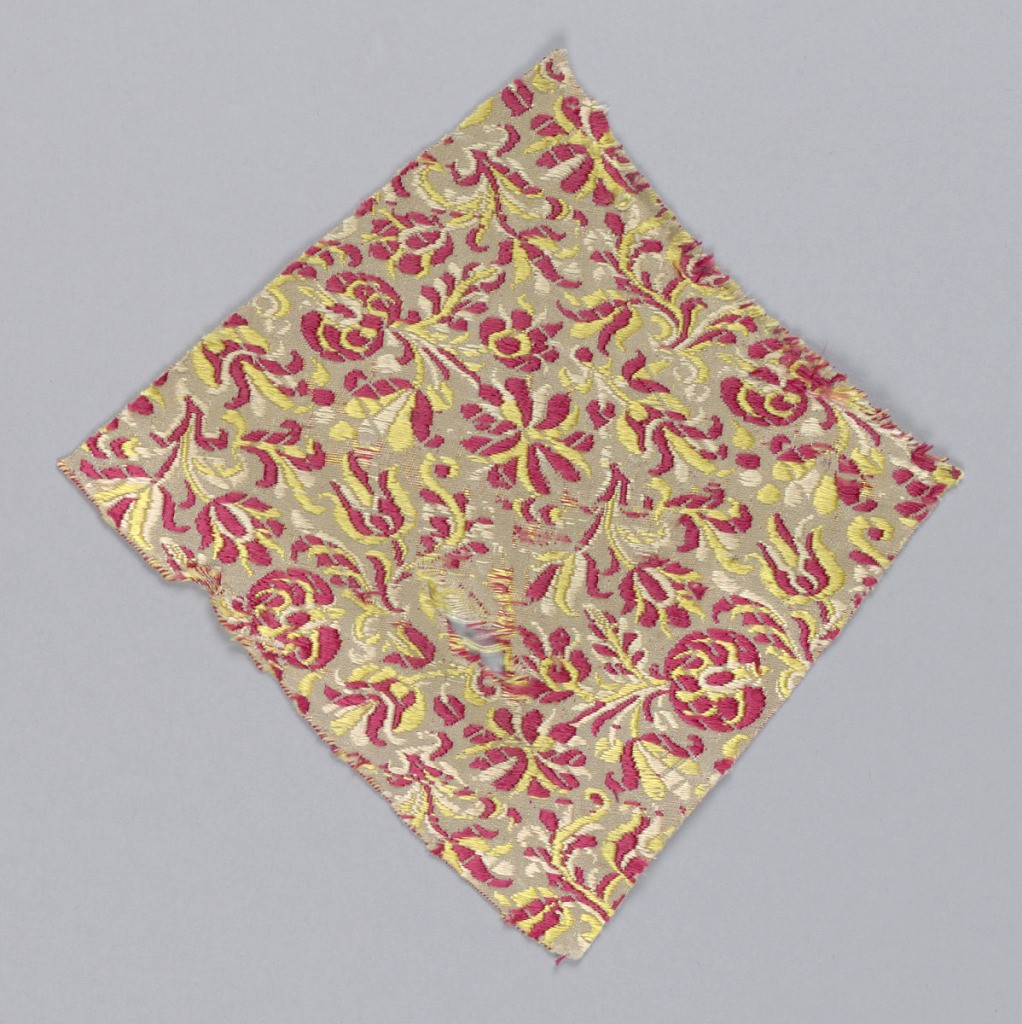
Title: Fragment
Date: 17th century
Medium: silk Technique: compound satin weave
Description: Fragment has a design of stylized scrolls and leafy blossoms in red, yellow, and white on a light brown ground